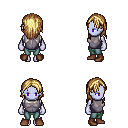
a pixel art fantasy rpg character, female body template, dark elf, purple skin, steel chest armor, teal pants, blonde long hairstyle, brown shoes, four views (front, back, left, right), 2x2 character sprite sheet, small pixel art, hard edges, no anti-aliasing